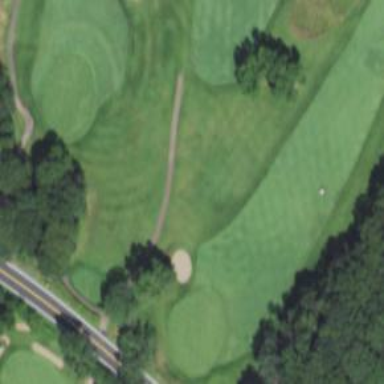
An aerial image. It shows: Path for both roads and golfers.